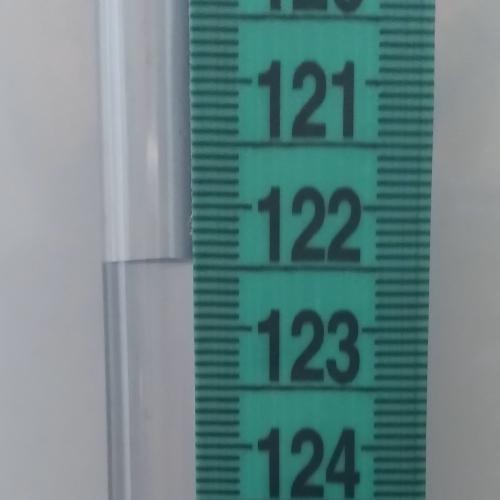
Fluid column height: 122.5 cm